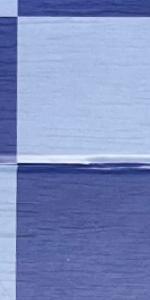
Label: Empty